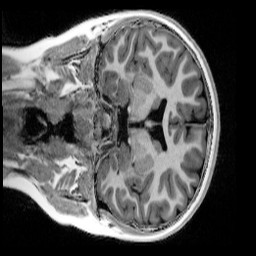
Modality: UNIT1_denoised
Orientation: coronal
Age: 9
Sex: male
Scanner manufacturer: siemens
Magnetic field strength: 3 T
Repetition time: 4 s
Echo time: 0.00303 s